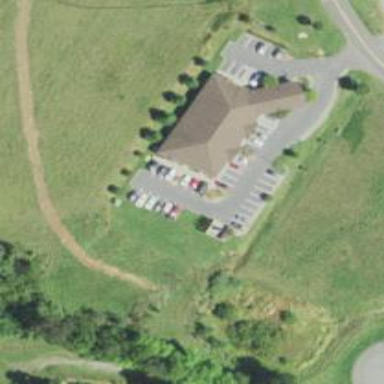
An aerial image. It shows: Commercial area with clinic providing healthcare services.